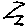
Label: zigzag